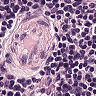
Metastatic tissue present: no